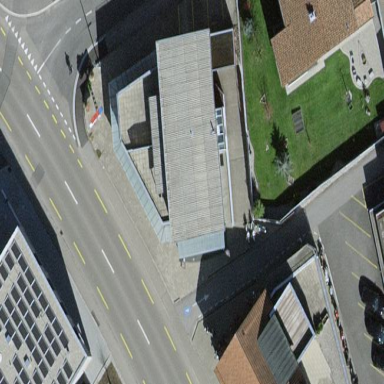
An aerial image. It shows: Building housing motorcycle shop.